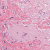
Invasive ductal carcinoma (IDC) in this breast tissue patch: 1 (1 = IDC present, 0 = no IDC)